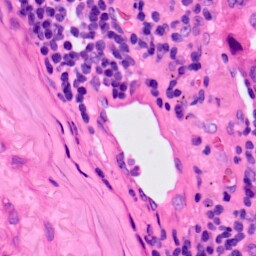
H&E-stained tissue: Lung